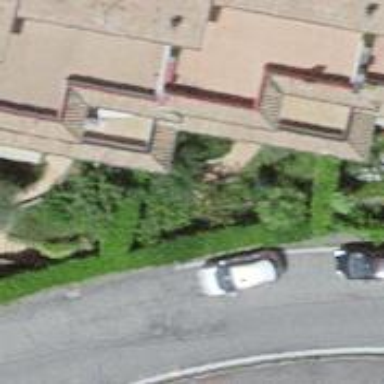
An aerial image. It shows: Sidewalk along the footway.